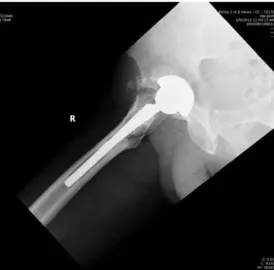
Pre-operative anteroposterior (AP) and lateral hip radiographs (A-B) demonstrating metaphyseal loosening of the femoral component.
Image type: radiology (x_ray)